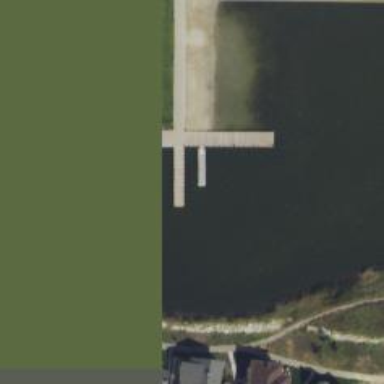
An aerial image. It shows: Man-made pier.